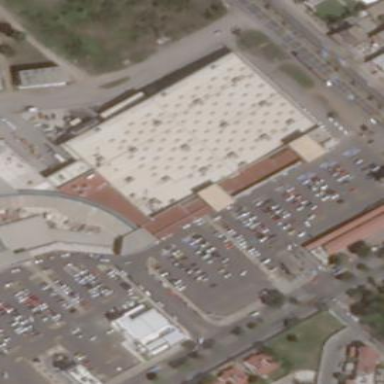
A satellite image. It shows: Mall building.